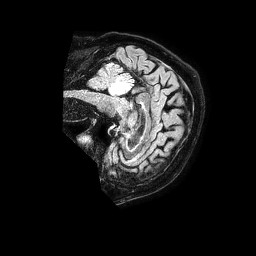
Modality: FLAIR
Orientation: sagittal
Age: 65
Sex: male
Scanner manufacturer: philips
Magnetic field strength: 1.5 T
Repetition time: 4.8 s
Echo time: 0.3 s